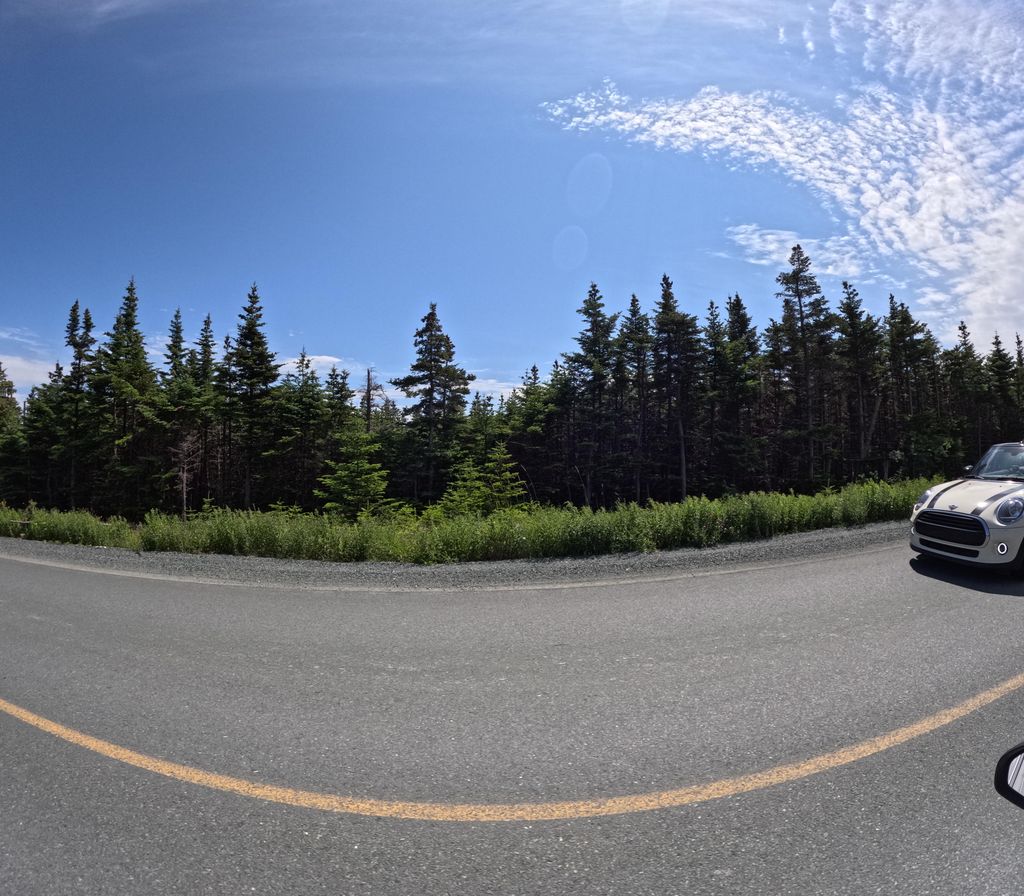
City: st_johns